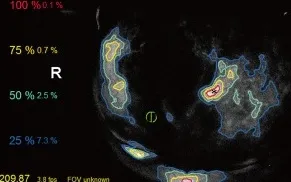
The intraoperative and postoperative indocyanine green angiography (ICGA) mapping results. A; Intraoperative ICGA mapping with SPY-Q analysis of perfusion in the replanted scalp. Asterisk represents the left temporal area that is automatically selected as a reference with a 100% perfusion value. Areas with 25% perfusion relative to the maximal perfusion reference were traced with blue lines. Areas confined by the blue lines represent well-perfused tissue with more than 25% of the reference area perfusion.
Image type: radiology (ultrasound)